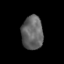
Tissue: prostate
Cell type: T cells
Senescence score: 0.3326
Nuclear area (px): 701
Mean DAPI intensity: 101.016